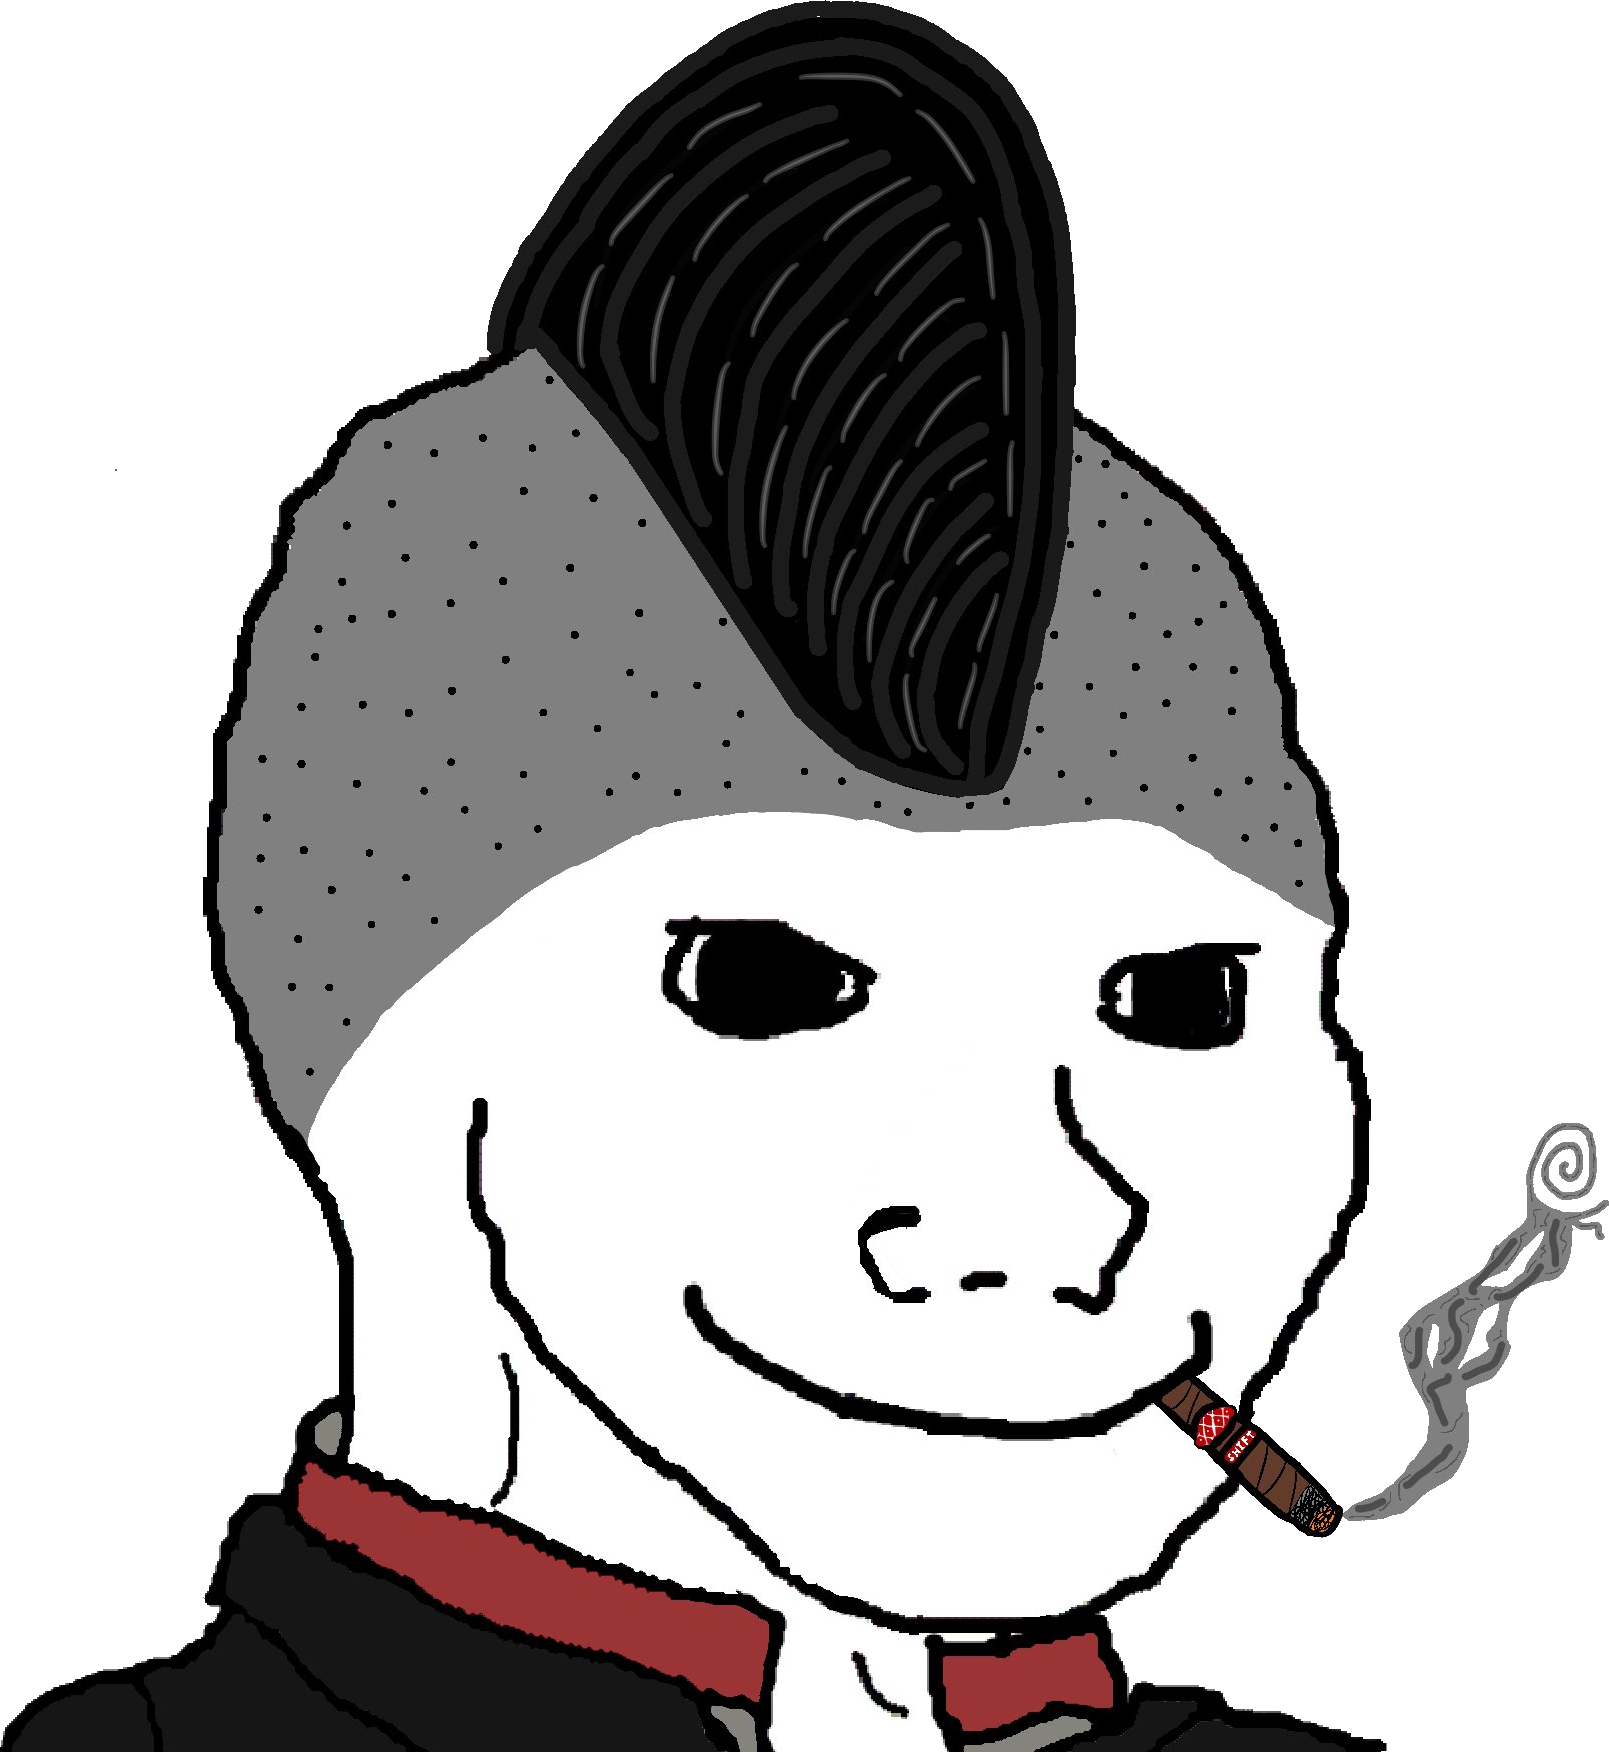
Label: 5_Oomer